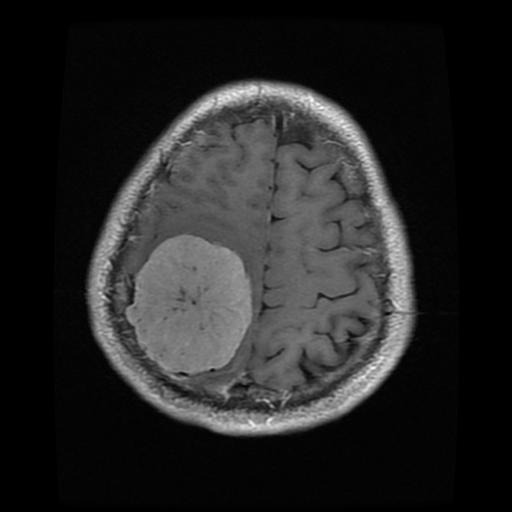
Label: meningioma